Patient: sex F, age 26
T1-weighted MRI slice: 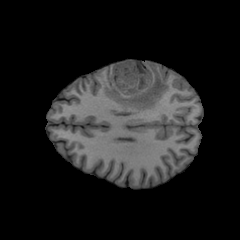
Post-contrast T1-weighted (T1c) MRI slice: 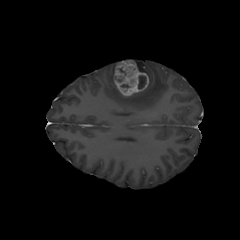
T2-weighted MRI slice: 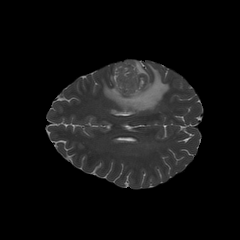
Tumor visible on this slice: yes
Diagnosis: Glioblastoma, IDH-wildtype
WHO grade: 4